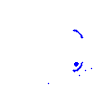
Particle: proton